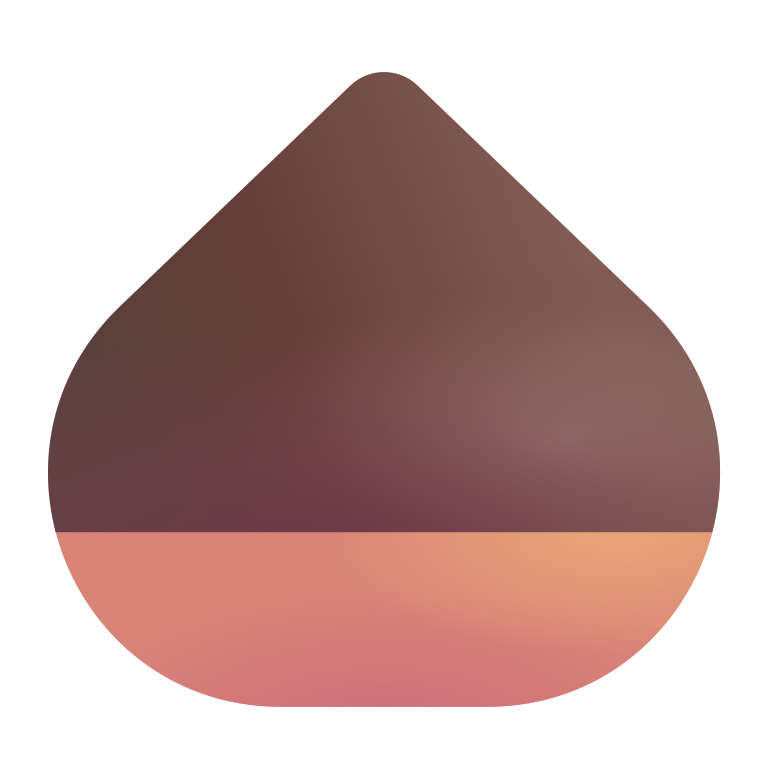
chestnut color